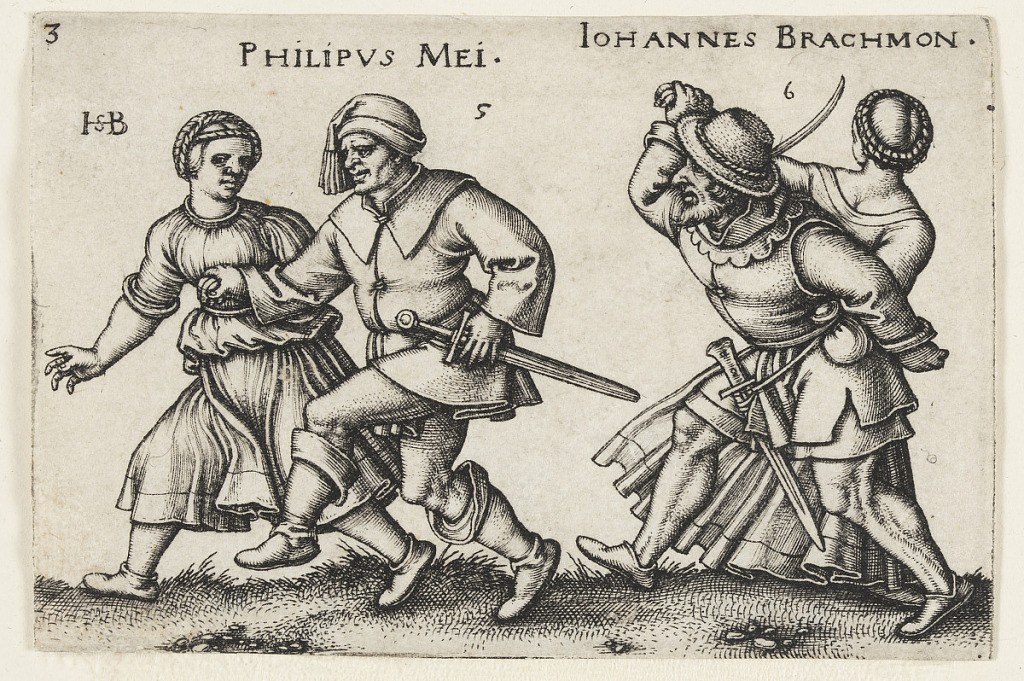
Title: May and June
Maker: Hans Sebald Beham, German, 1500–1550
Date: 1546
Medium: Engraving on off-white laid paper
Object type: Print
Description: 3 in a series of 10 plates